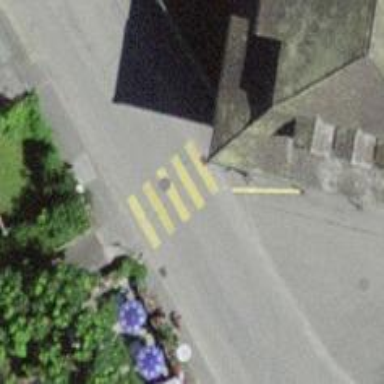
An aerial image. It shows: Marked crossing on the road.